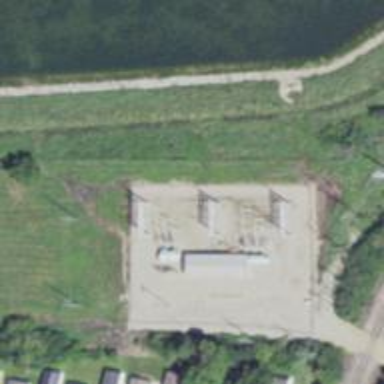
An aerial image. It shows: Distribution level power substation.